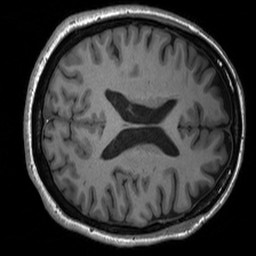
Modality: T1w
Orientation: axial
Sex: female
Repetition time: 1.95 s
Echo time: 0.026 s